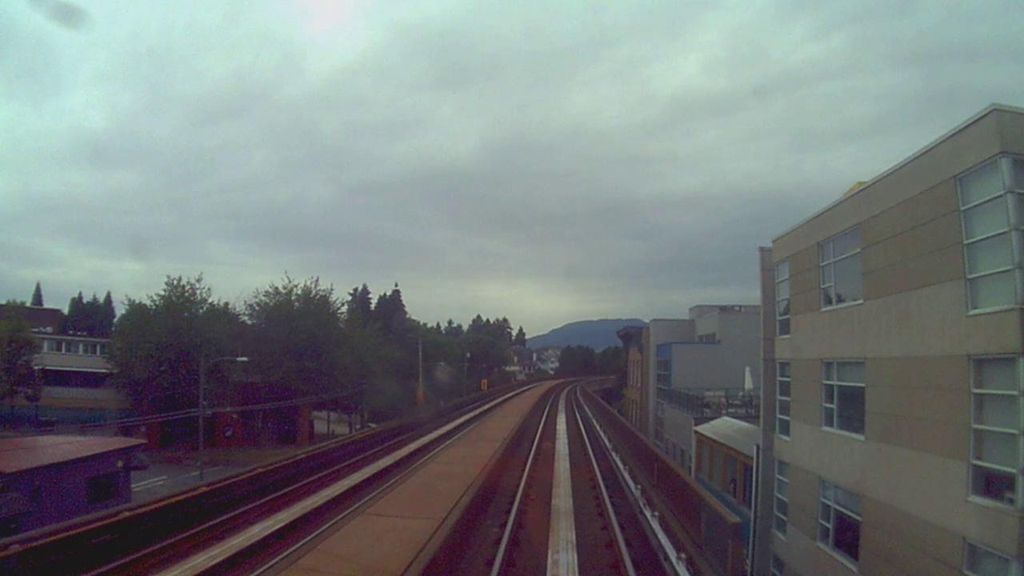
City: vancouver